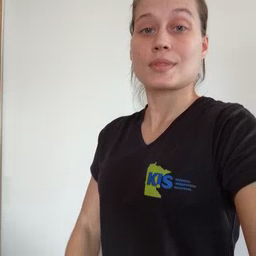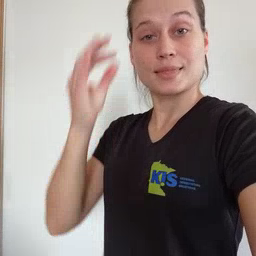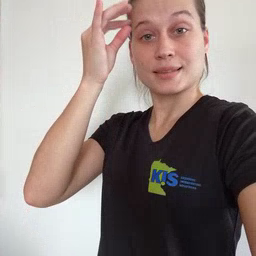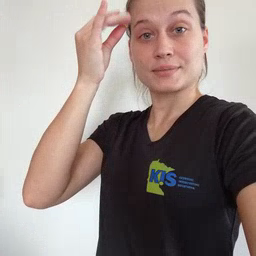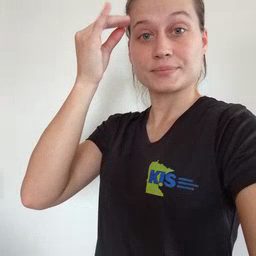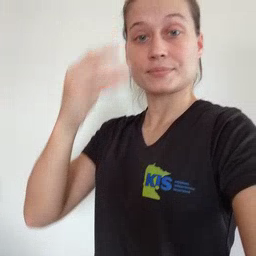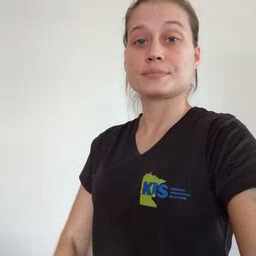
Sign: think